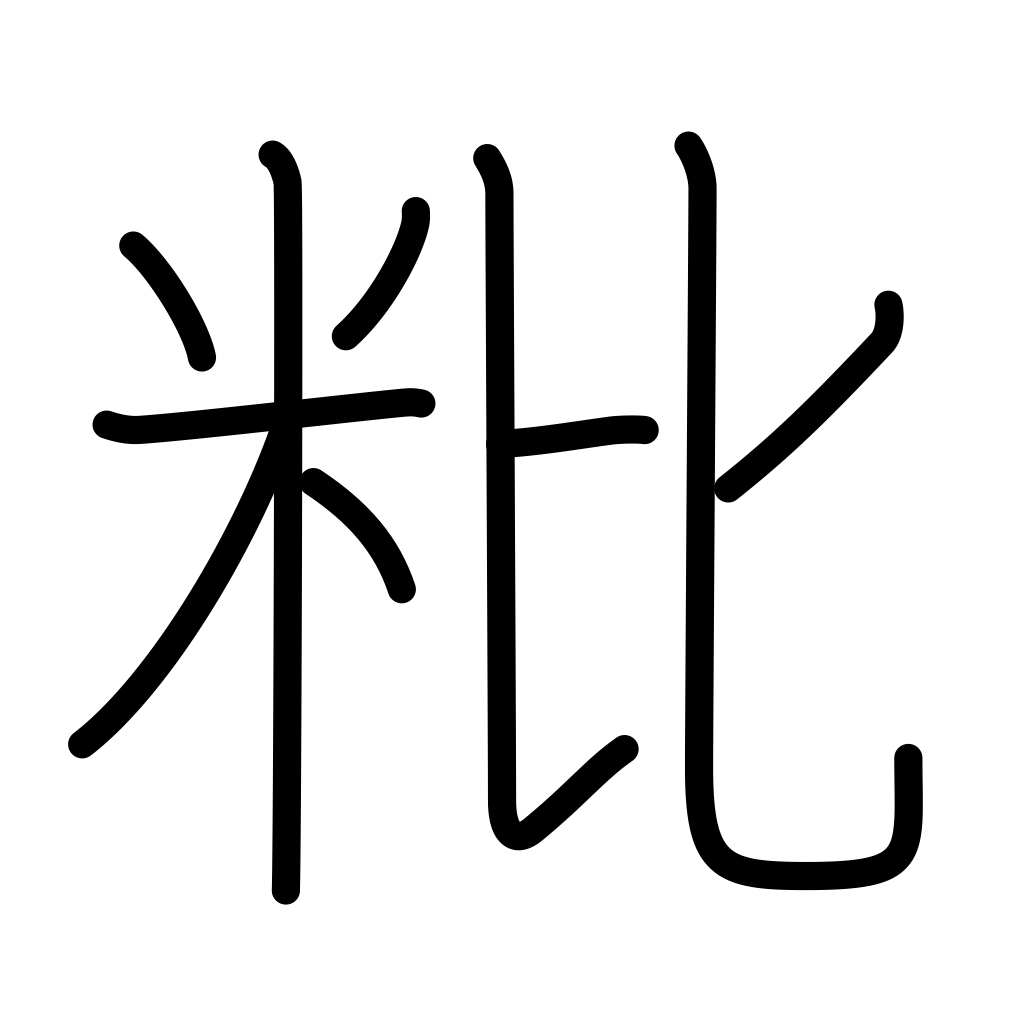
Meaning: empty grain husk